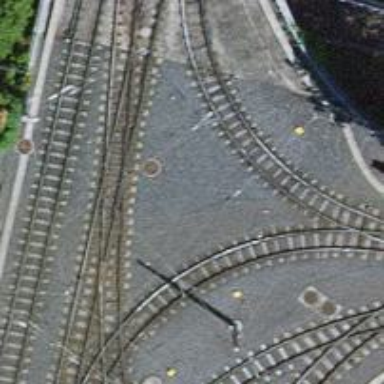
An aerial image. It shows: Tram railway with electrified contact lines passing through service yard with single track.